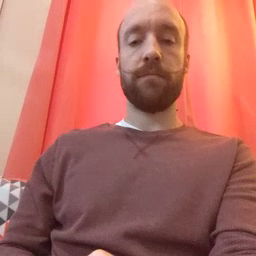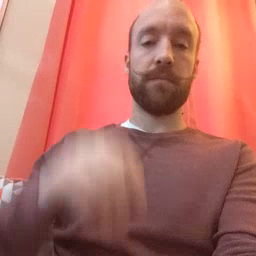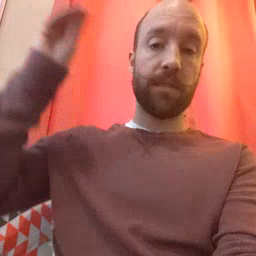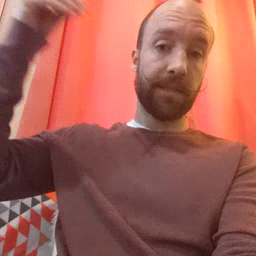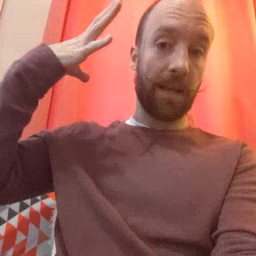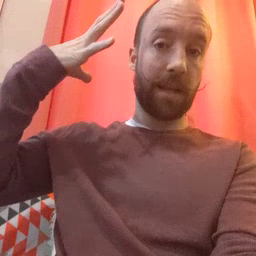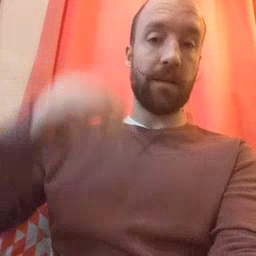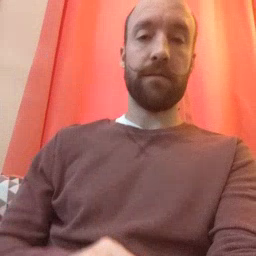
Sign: sun